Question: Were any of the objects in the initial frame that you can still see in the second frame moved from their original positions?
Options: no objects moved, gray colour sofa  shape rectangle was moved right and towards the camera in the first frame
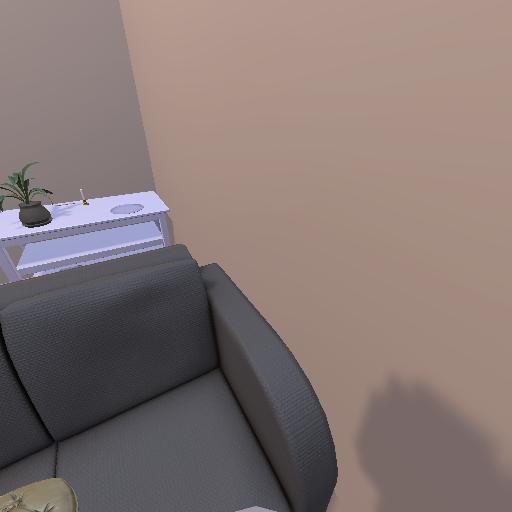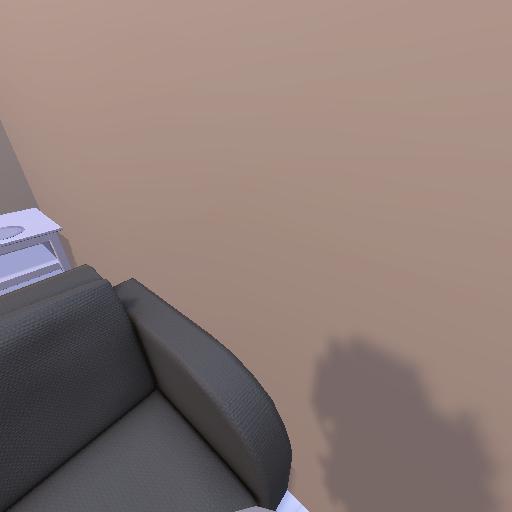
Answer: no objects moved